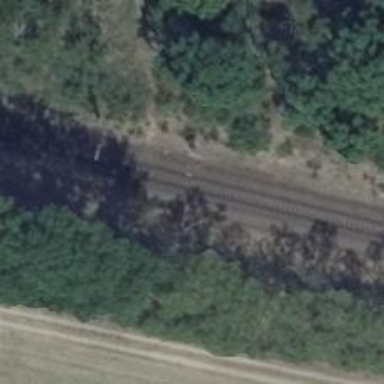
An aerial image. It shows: Light railway signal with light crossing form.